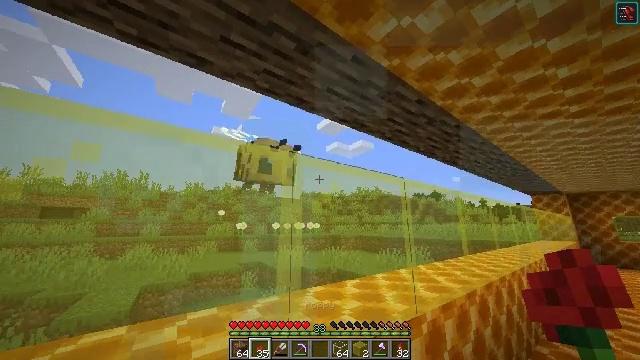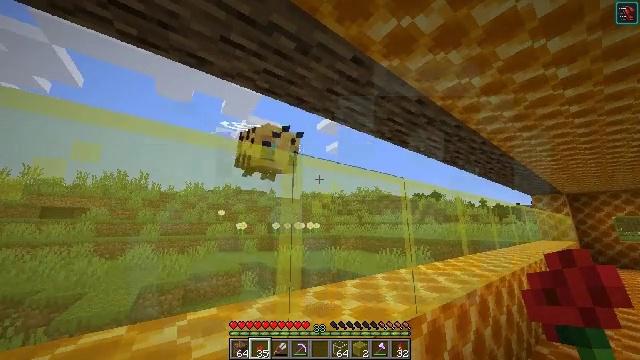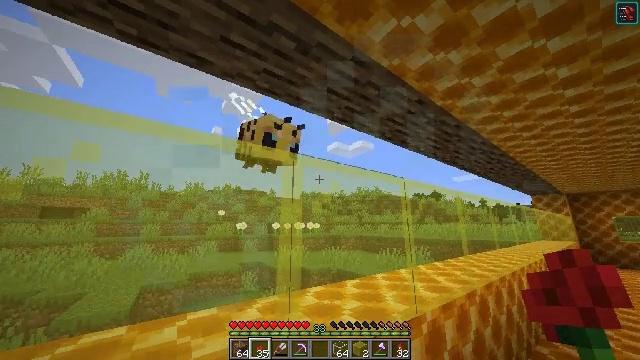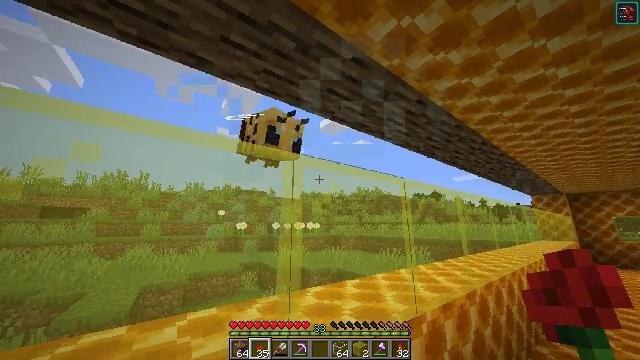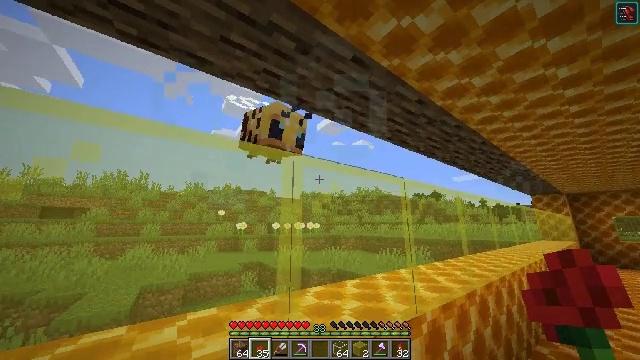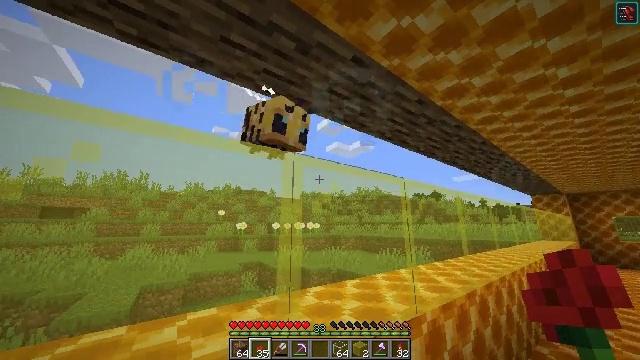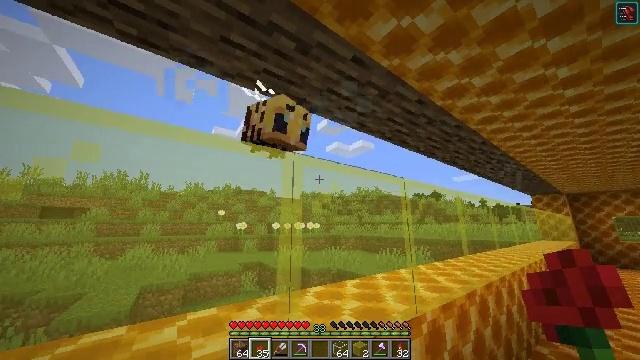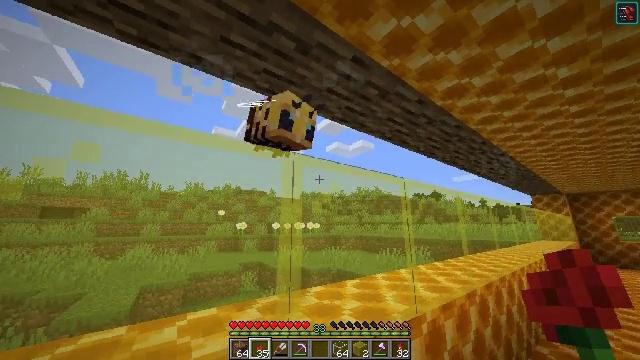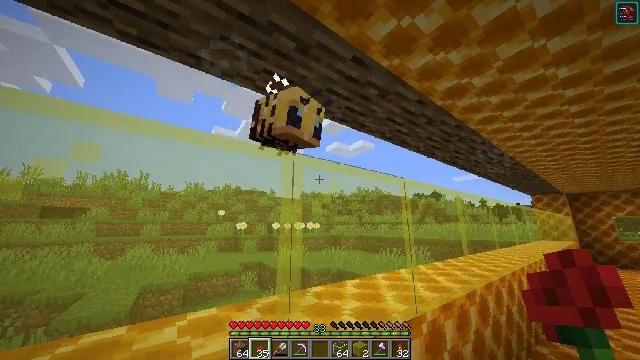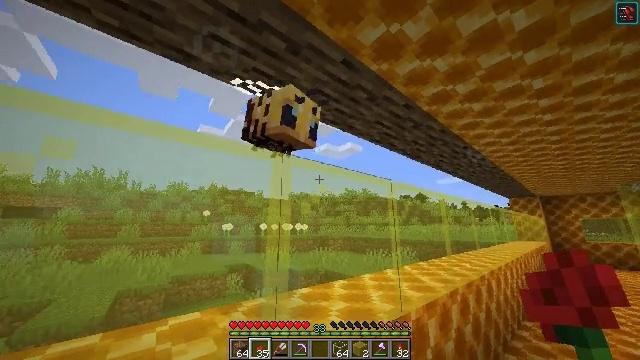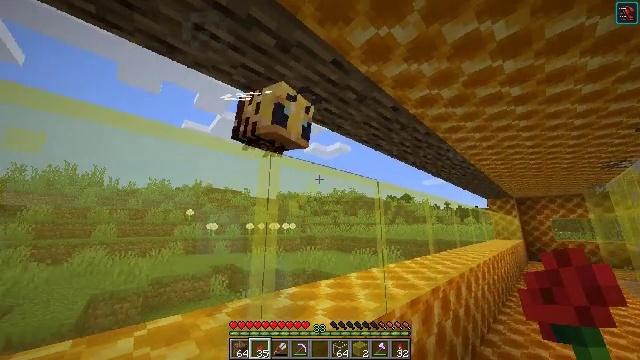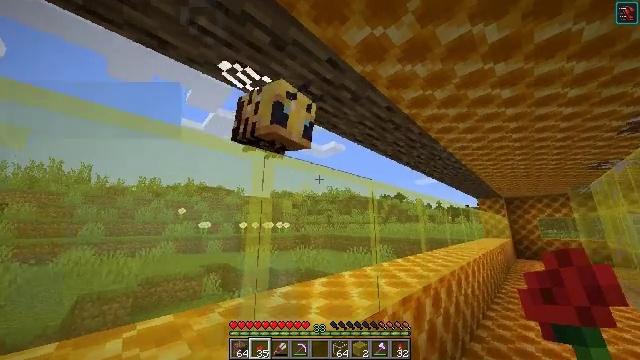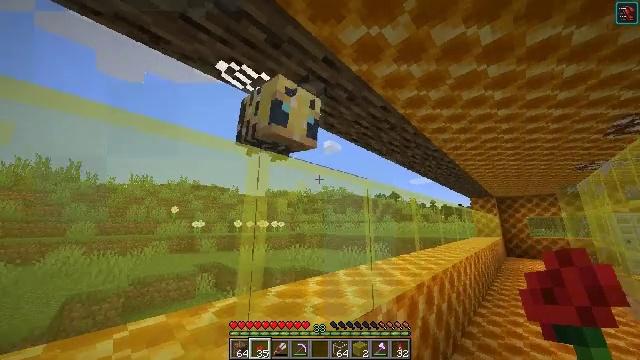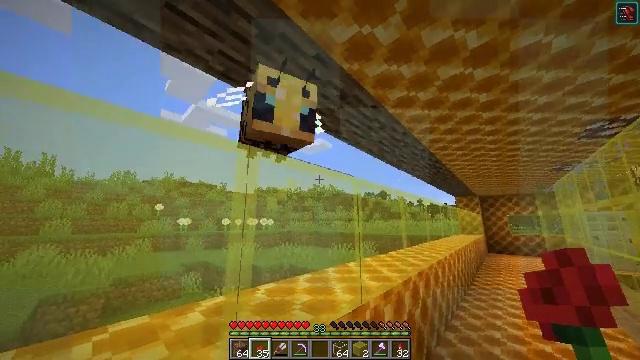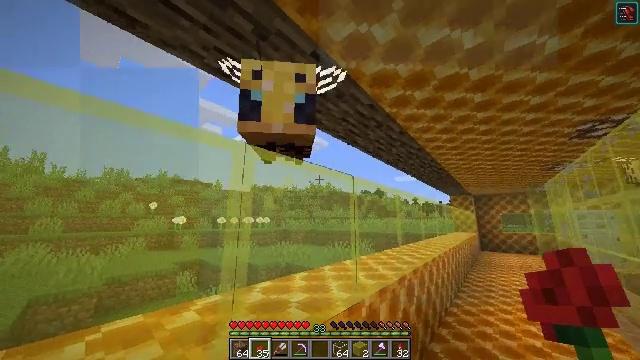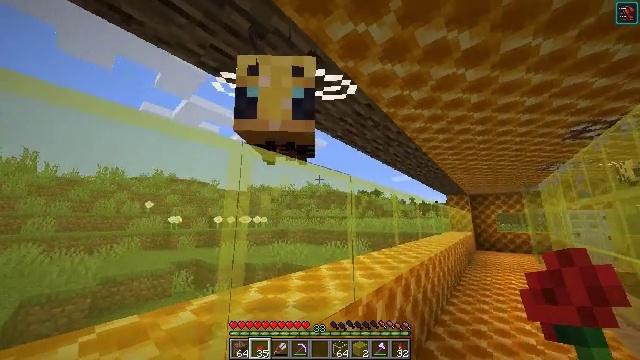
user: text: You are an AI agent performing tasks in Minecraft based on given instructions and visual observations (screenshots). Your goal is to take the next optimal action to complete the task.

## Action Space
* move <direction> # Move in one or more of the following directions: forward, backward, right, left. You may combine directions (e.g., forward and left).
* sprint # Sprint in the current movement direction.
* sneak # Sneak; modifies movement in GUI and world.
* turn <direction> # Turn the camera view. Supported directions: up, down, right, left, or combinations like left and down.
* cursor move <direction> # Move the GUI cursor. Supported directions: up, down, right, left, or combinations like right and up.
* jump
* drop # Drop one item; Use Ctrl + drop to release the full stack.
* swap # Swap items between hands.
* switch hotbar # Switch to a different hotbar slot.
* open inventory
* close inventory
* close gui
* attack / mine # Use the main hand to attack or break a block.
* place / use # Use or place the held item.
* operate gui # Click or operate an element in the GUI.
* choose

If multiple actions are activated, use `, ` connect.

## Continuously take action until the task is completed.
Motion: motion action
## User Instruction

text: Collect the yellow stained glass pane.
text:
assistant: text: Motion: no_op
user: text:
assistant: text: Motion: no_op
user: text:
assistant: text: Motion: no_op
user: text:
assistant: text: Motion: no_op
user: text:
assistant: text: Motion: no_op
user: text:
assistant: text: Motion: no_op
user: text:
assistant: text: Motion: no_op
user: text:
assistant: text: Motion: no_op
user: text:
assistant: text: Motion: turn right
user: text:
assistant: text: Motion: turn right
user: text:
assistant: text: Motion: turn right
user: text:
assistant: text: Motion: turn right
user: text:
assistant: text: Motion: turn right
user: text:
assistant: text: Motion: turn right
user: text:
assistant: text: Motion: no_op
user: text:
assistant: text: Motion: turn right
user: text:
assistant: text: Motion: turn right and down
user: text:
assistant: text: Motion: turn right and down
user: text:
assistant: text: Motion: move back
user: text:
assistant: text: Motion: move back
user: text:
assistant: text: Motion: move back
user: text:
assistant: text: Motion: move back
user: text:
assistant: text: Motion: move back
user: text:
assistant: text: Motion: open inventory
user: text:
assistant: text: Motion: open inventory
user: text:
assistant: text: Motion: cursor move right, open inventory
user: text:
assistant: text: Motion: cursor move right and down
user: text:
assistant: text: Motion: cursor move right
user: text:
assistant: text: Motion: cursor move right and down
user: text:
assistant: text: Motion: cursor move right and down